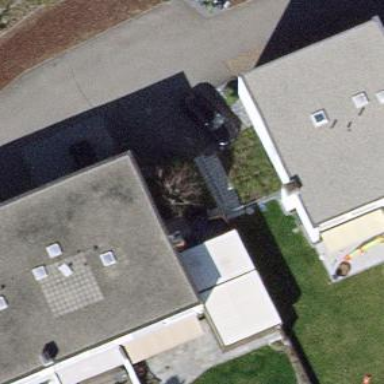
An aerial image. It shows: Terrace building.